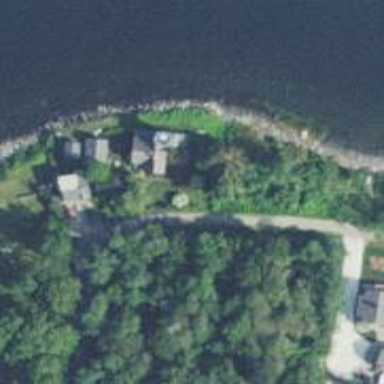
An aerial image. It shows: Lighthouse.